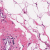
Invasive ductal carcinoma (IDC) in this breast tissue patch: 0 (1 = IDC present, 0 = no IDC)